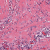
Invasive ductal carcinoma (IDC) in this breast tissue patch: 0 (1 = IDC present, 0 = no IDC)